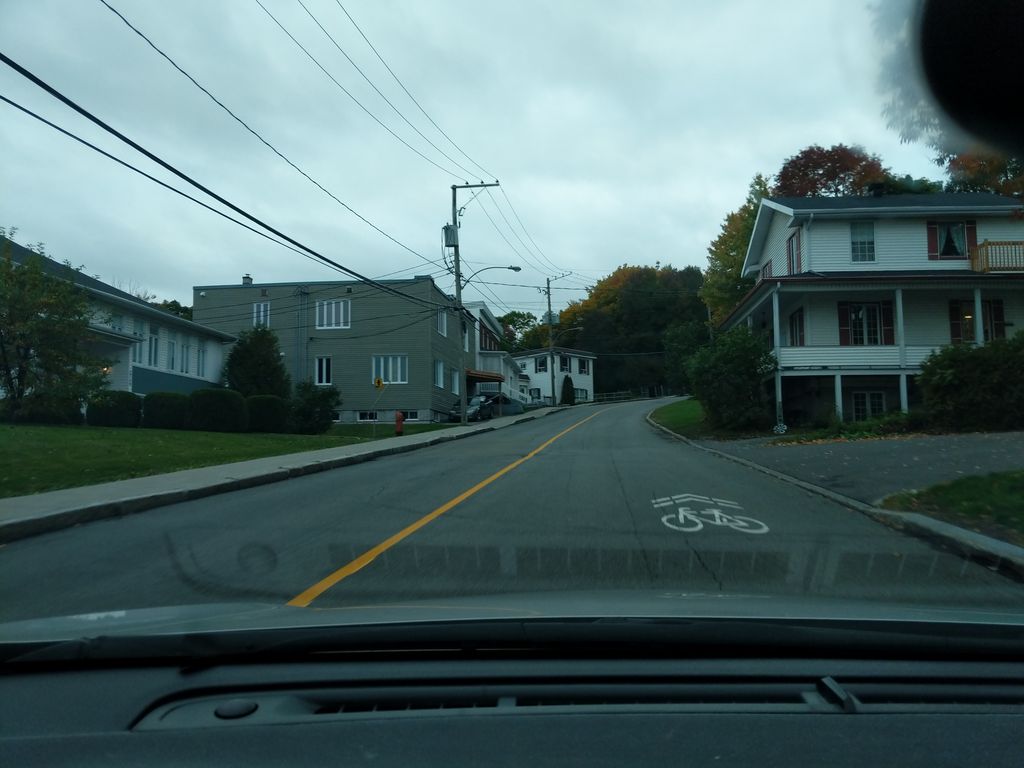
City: quebec_city